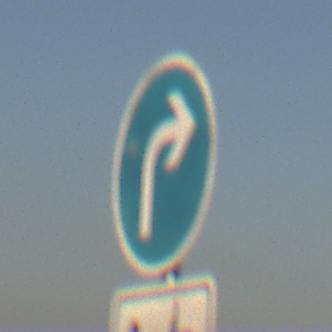
Verkehrszeichen: VorgeschriebeneFahrtrichtungRechts
Zusatzzeichen unten: MehrspurigeFahrzeugeFrei9
Umgebung: Outdoor, Nature
Tageszeit: SunriseSunset
Wetter: Clear
Licht: Natural
Jahreszeit: NotSpecified
Kontrast: HighContrast